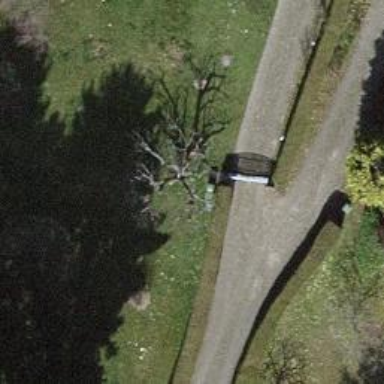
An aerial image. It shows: Garden with deciduous broadleaved trees.